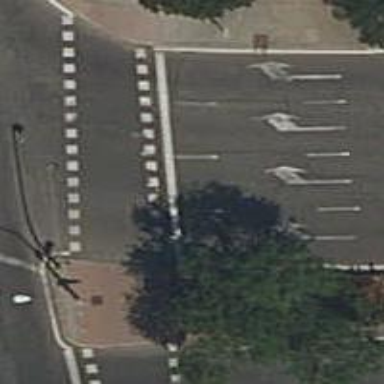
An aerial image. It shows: Road with traffic signals.